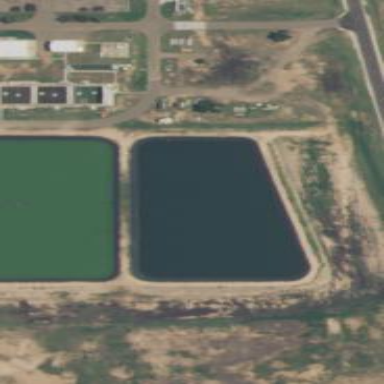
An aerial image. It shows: Body of wastewater.